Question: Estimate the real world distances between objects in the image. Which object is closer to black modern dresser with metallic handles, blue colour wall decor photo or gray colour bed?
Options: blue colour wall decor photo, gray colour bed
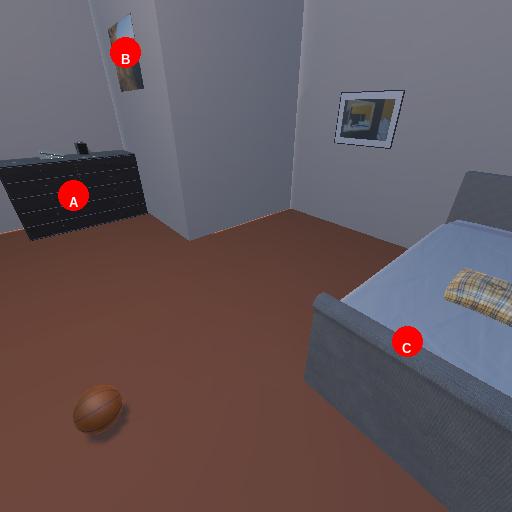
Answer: blue colour wall decor photo